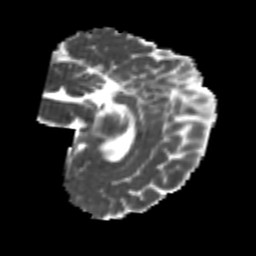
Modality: MD
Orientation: sagittal
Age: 22
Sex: female
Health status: healthy
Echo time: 0.074 s